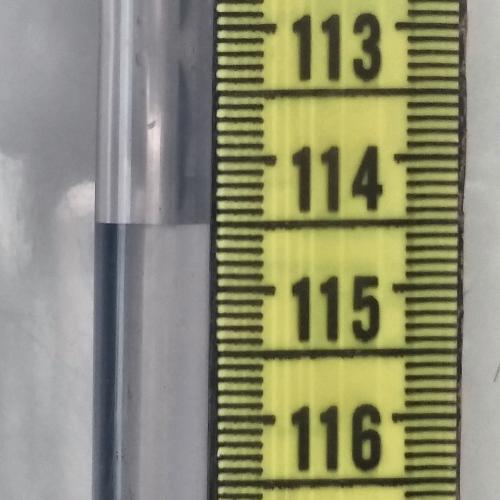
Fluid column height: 114.5 cm